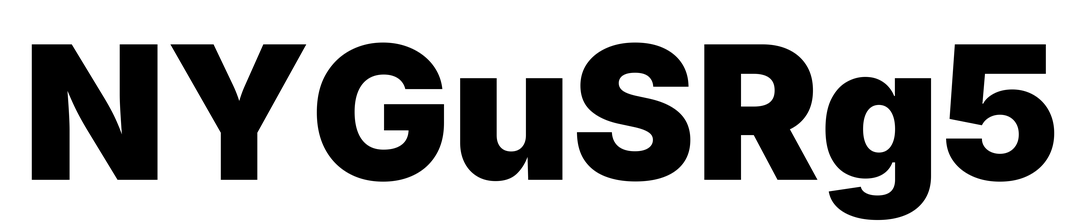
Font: Inter_Black